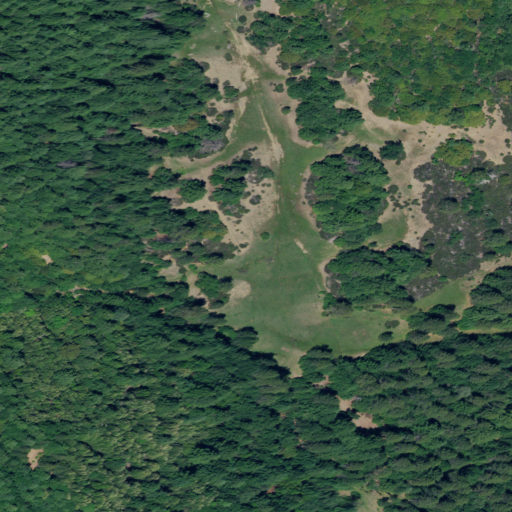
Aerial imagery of plain(s) in California named Stoten Opening containing evergreen forest, shrub, open development, mixed forest, and deciduous forest